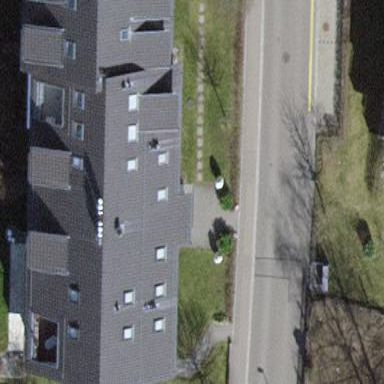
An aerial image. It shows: Building with flat roof.